Field crop: maize
Growth stage: 2
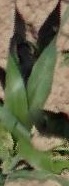
Species: maize